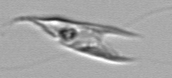
Label: Chrysochromulina_lanceolata